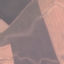
Label: AnnualCrop